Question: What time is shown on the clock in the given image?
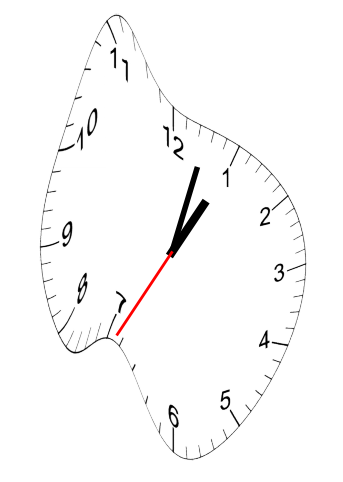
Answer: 01:02:35